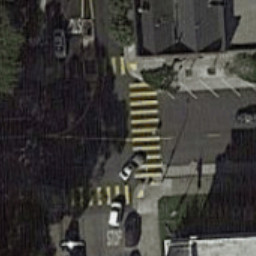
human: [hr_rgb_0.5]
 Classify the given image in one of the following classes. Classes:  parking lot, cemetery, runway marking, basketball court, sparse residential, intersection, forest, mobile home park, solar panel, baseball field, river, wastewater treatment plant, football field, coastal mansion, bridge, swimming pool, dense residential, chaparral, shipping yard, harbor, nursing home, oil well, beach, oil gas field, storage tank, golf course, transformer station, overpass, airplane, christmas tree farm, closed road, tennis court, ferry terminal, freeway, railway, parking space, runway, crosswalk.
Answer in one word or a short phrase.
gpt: crosswalk